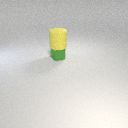
small green metal cube below large yellow rubber cylinder